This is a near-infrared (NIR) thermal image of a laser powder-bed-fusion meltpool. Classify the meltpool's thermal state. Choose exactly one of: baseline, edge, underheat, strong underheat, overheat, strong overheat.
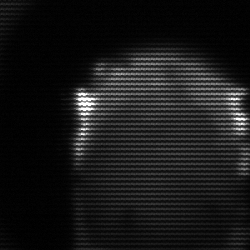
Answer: edge